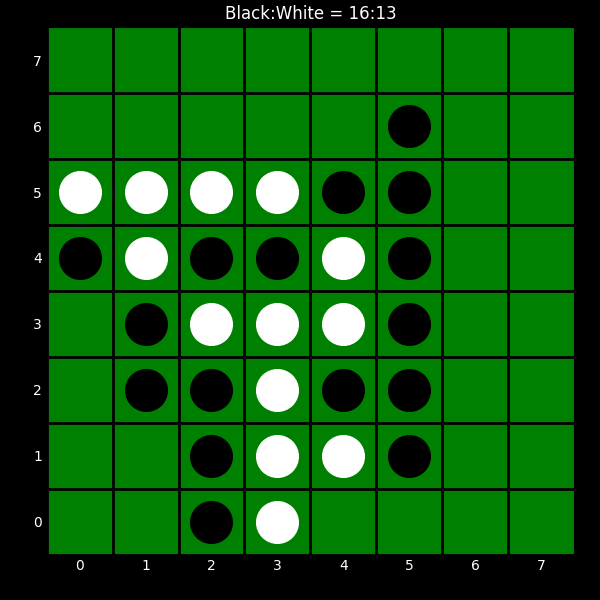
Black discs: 16
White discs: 13